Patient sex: F
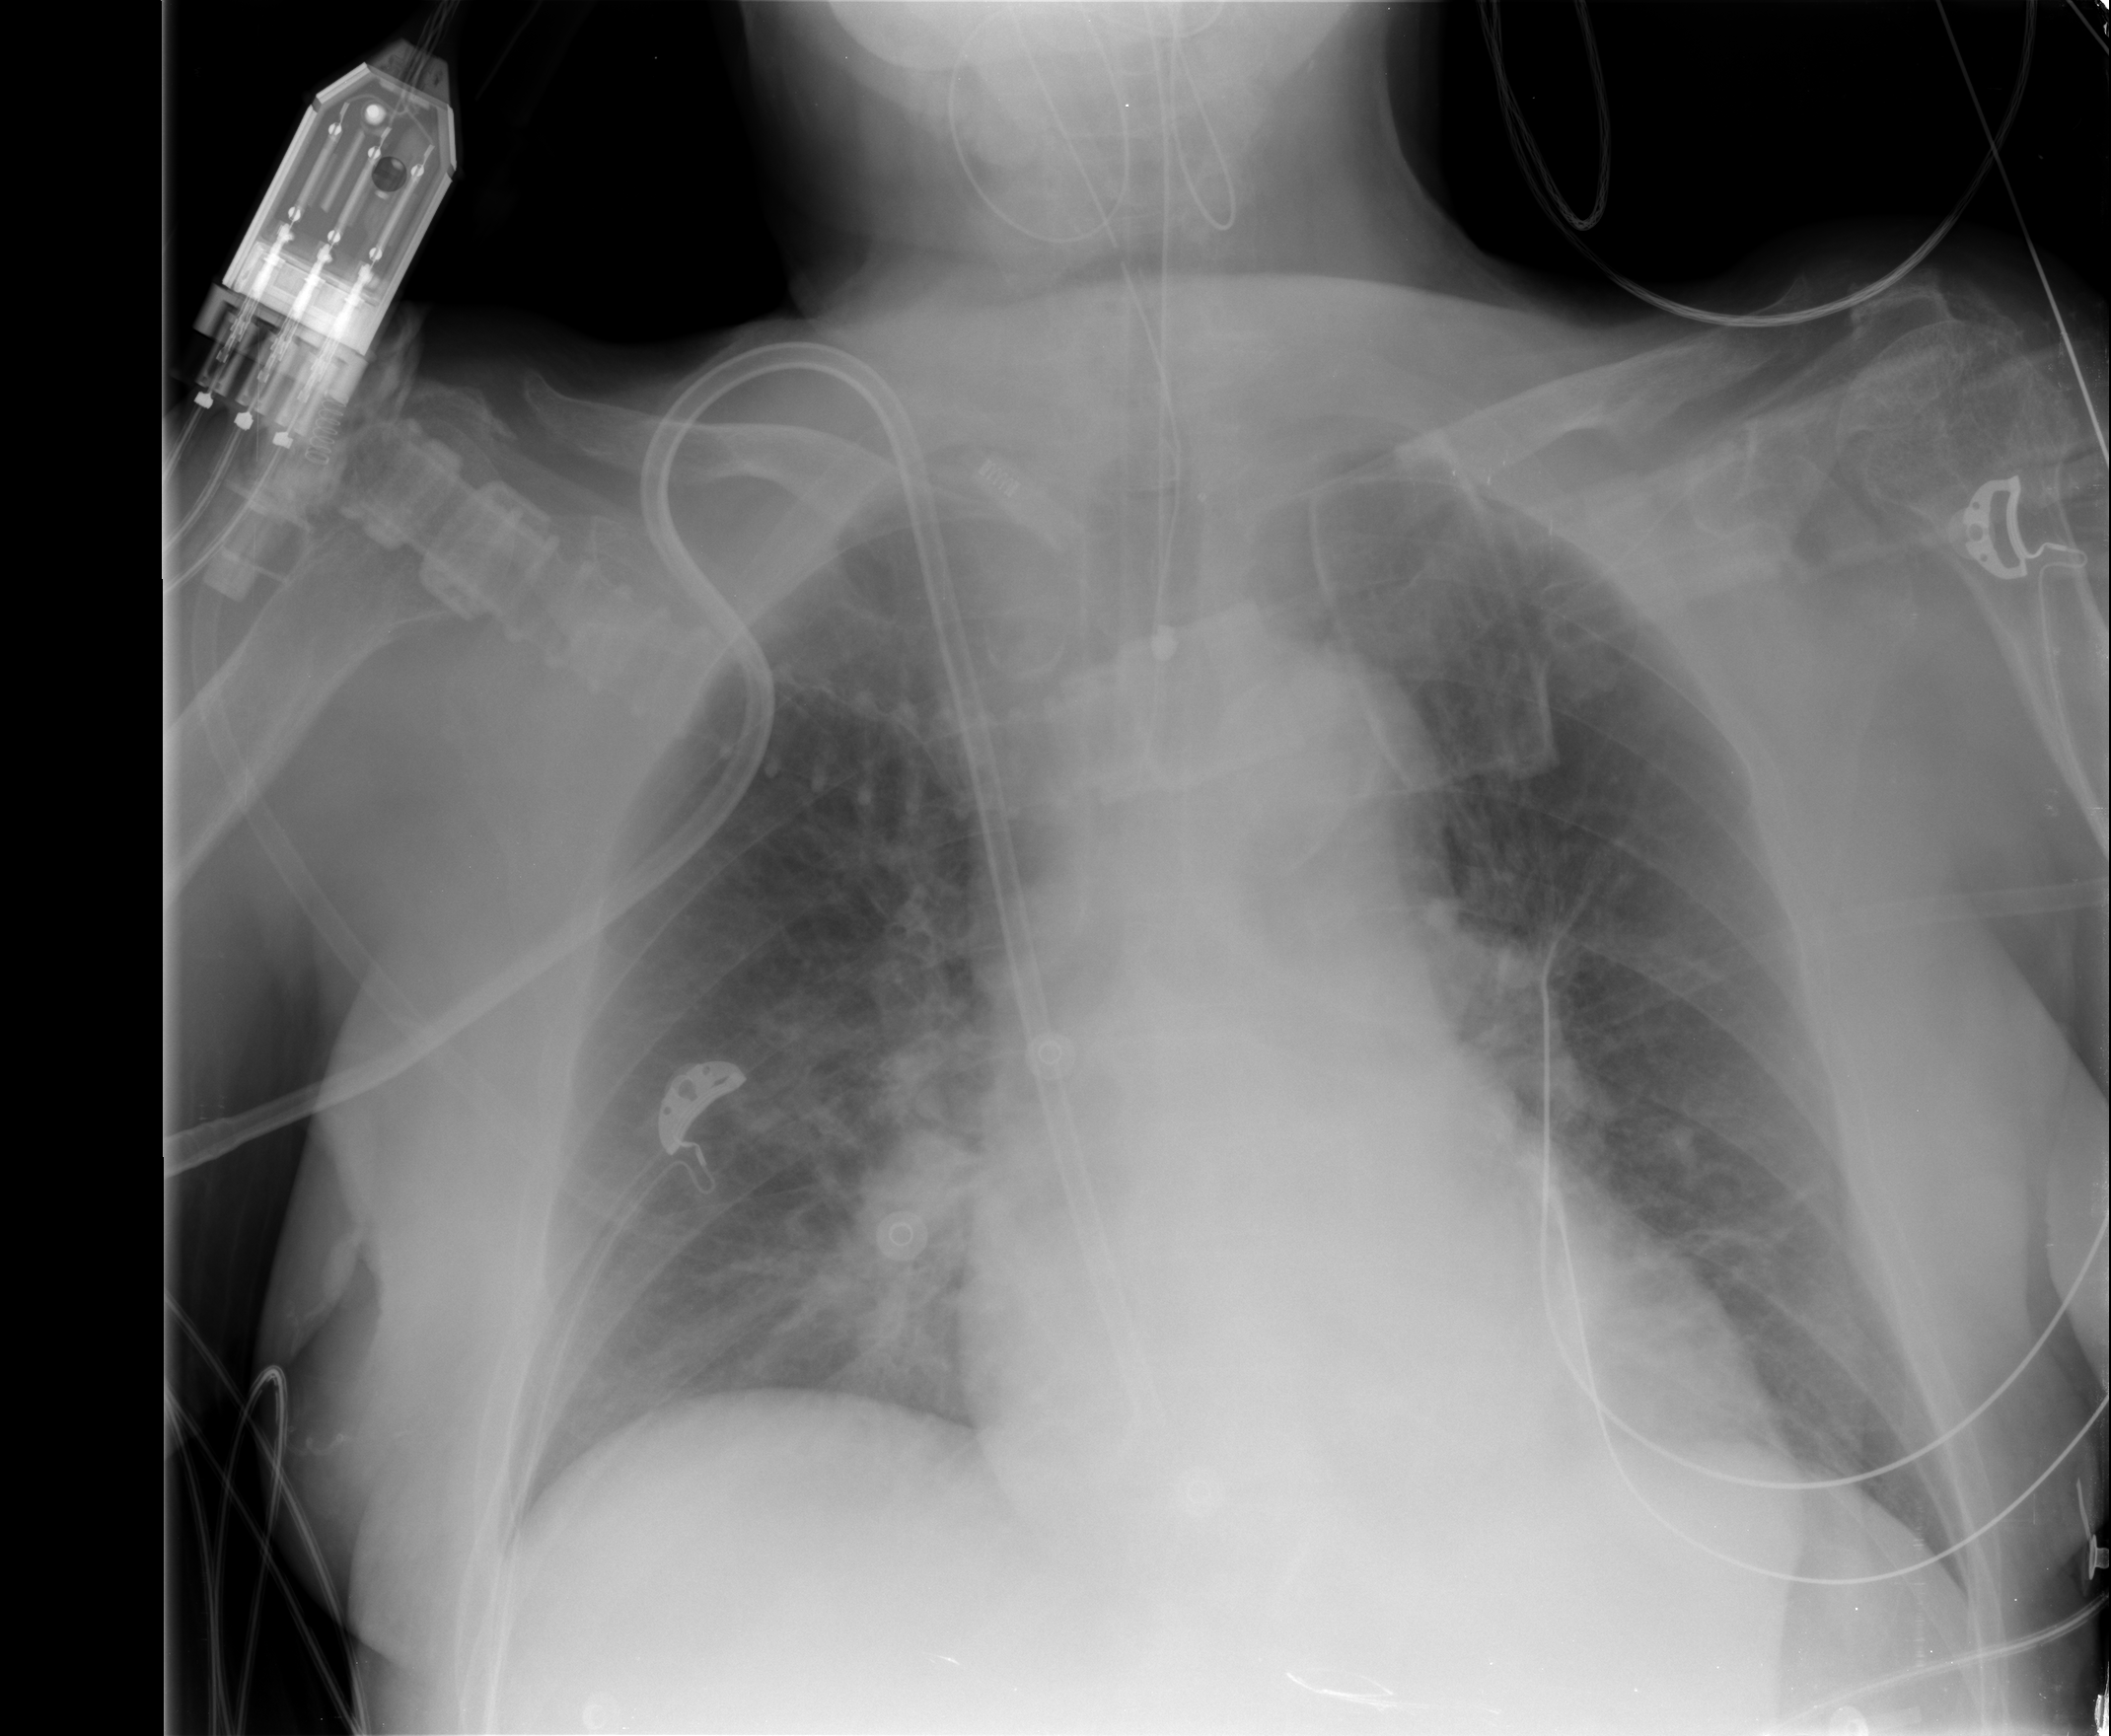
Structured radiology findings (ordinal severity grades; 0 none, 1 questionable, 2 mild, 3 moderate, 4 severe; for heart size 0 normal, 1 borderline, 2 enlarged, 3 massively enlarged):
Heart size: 0
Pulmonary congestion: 1
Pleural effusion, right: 0
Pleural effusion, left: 0
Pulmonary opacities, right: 2
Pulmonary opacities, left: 0
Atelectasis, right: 0
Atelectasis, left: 2